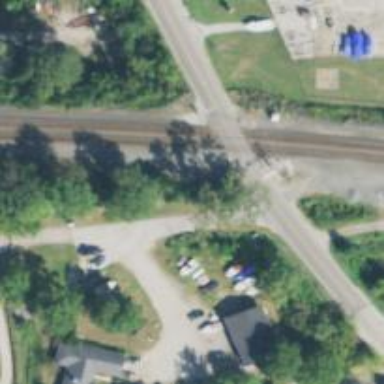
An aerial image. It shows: Railway level crossing.